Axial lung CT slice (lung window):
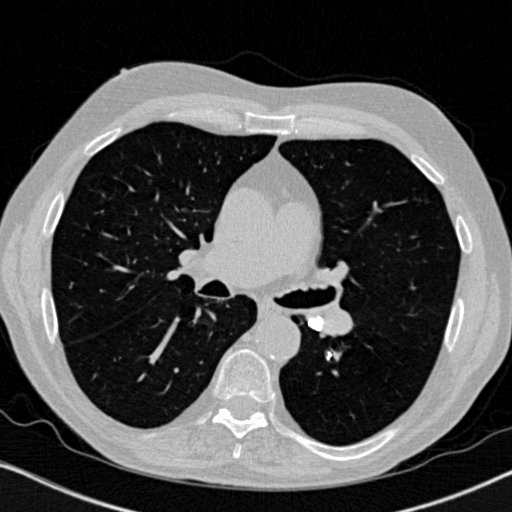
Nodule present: no